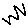
Label: zigzag